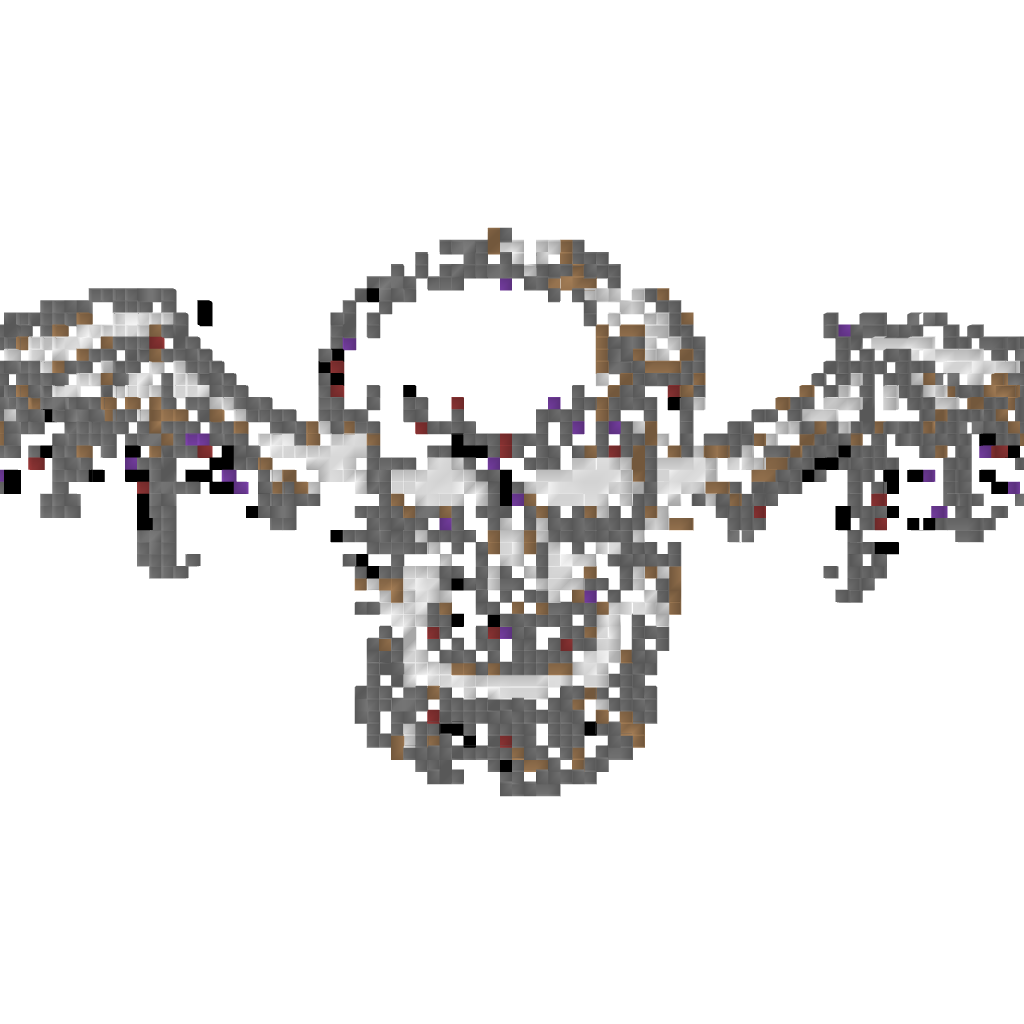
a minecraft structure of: Avenged Sevenfold Logo bad low quality